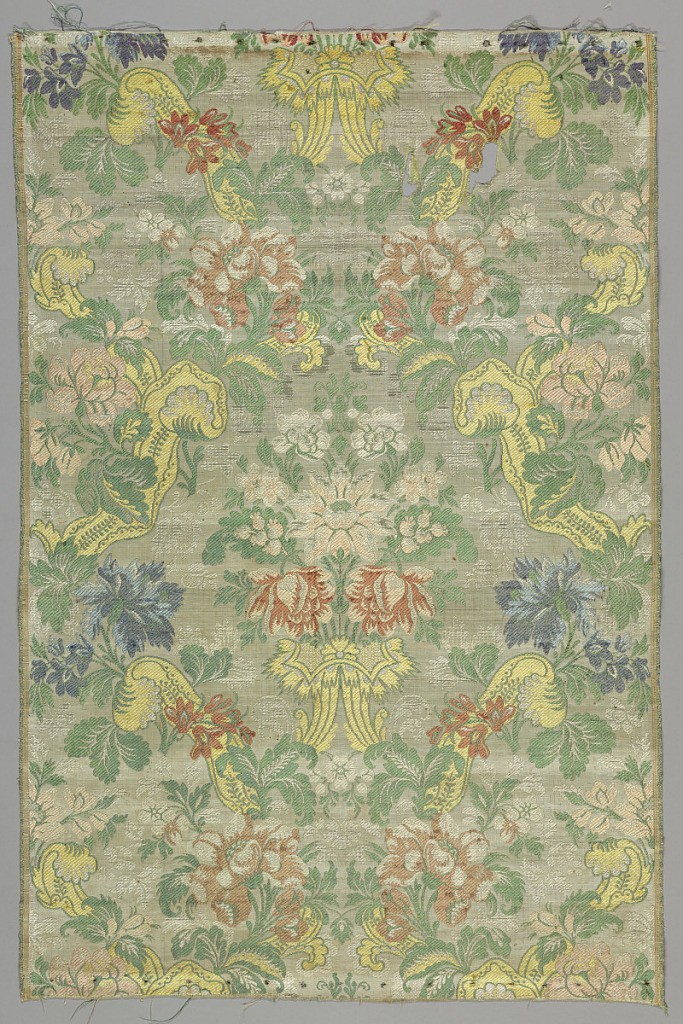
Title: Textile
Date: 18th century
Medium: silk Technique: plain weave with supplementary wefts
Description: Symmetrical arrangement of polychrome flowers on off-white.